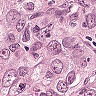
Metastatic tissue present: yes